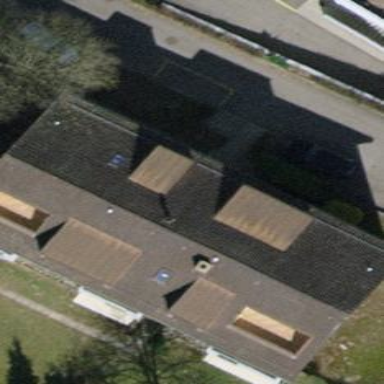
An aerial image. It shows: Building with hipped roof.